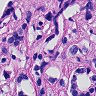
Metastatic tissue present: yes